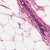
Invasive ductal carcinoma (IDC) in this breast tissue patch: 0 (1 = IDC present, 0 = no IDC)